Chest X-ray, PA view. Patient: 28 years old, sex M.
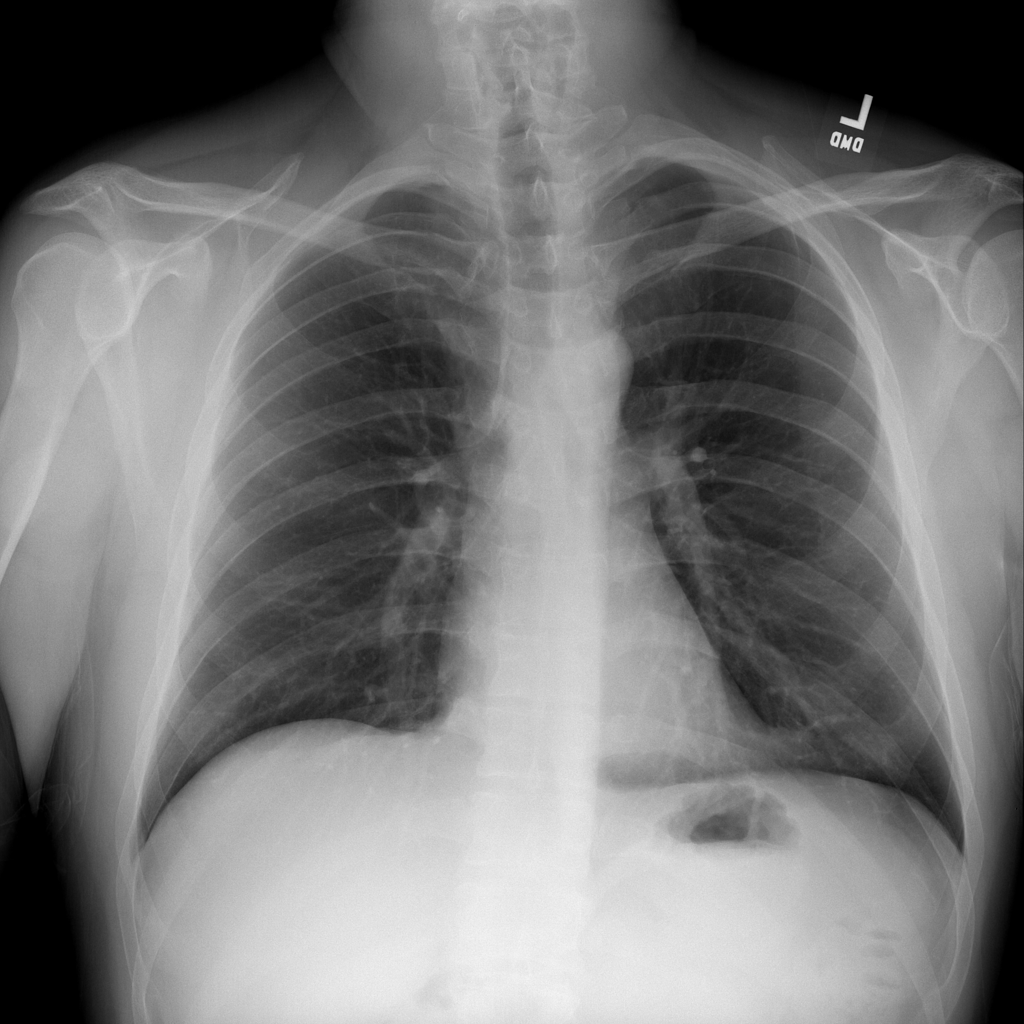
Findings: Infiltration